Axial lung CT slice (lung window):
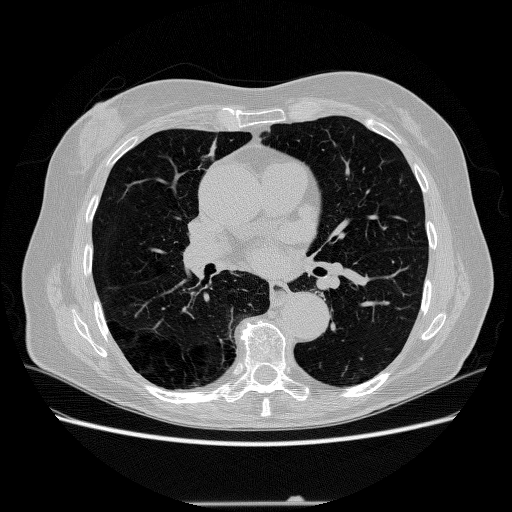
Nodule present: no